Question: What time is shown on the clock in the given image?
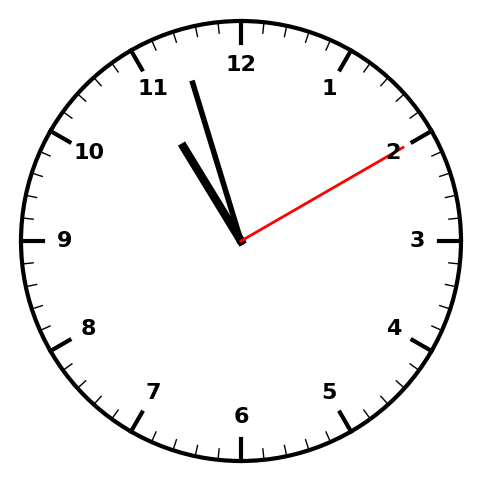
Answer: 10:57:10